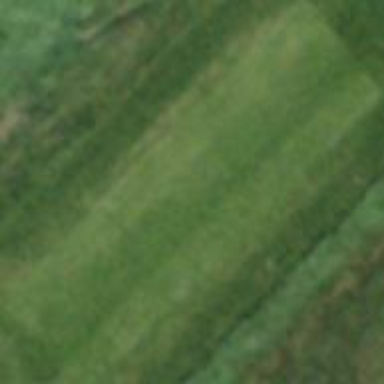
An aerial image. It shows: Grassy area designated as golf tee.